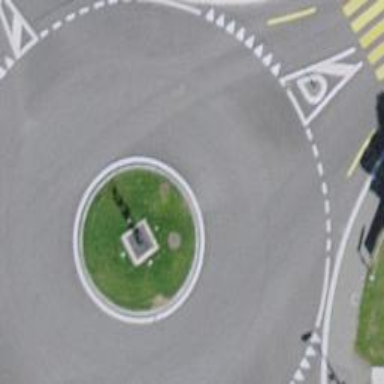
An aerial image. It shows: Tertiary road with asphalt surface leading to roundabout.